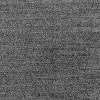
Atmospheric dust classification: dusty